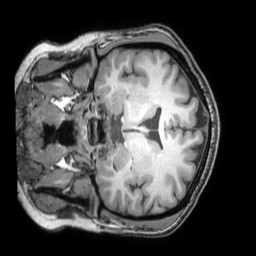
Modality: T1w
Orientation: coronal
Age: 22
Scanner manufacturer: philips
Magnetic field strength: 3 T
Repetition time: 0.007 s
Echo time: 0.003501 s